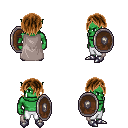
a pixel art fantasy rpg character, male body template, orc, green skin, gray cape, white pants, brown bangs hairstyle, metal boots, shield, four views (front, back, left, right), 2x2 character sprite sheet, small pixel art, hard edges, no anti-aliasing